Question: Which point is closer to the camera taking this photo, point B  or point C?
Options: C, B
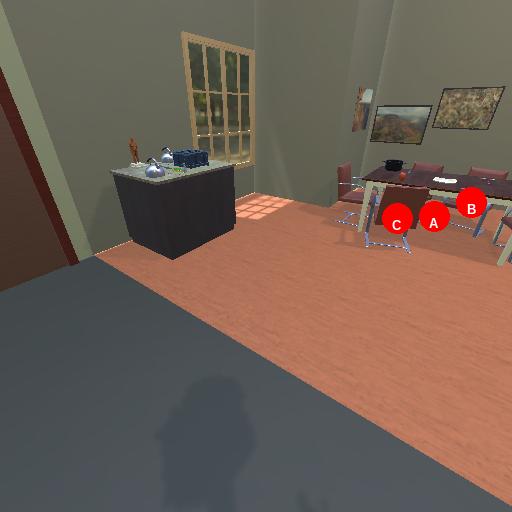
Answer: C